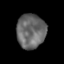
Tissue: lung
Cell type: Others
Senescence score: 0.162
Nuclear area (px): 970
Mean DAPI intensity: 104.292